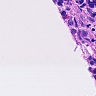
Metastatic tissue present: no